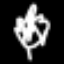
Label: leaf